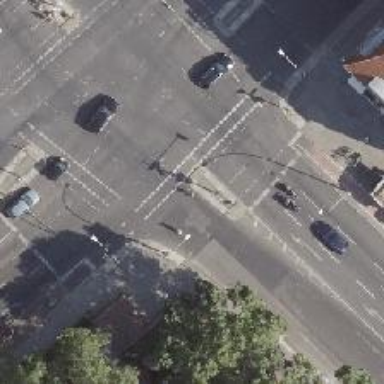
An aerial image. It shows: Asphalt footway with crossing equipped with traffic signals.